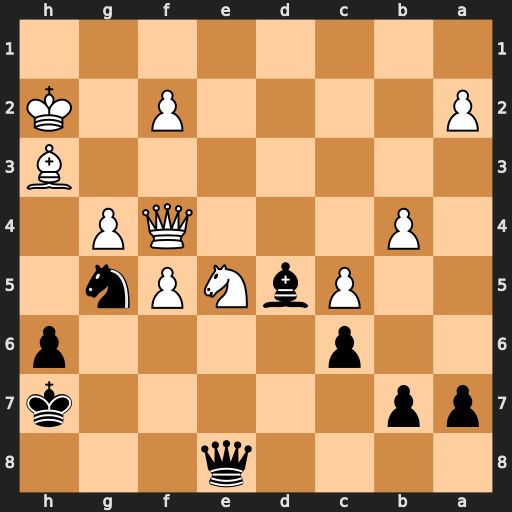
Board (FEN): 4q3/pp5k/2p4p/2PbNPn1/1P3QP1/7B/P4P1K/8
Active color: b
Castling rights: -
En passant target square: -
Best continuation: Qxe5 Qxe5 Nf3+ Kg3 Nxe5